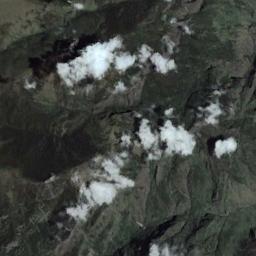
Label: cloud